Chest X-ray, PA view. Patient: 66 years old, sex M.
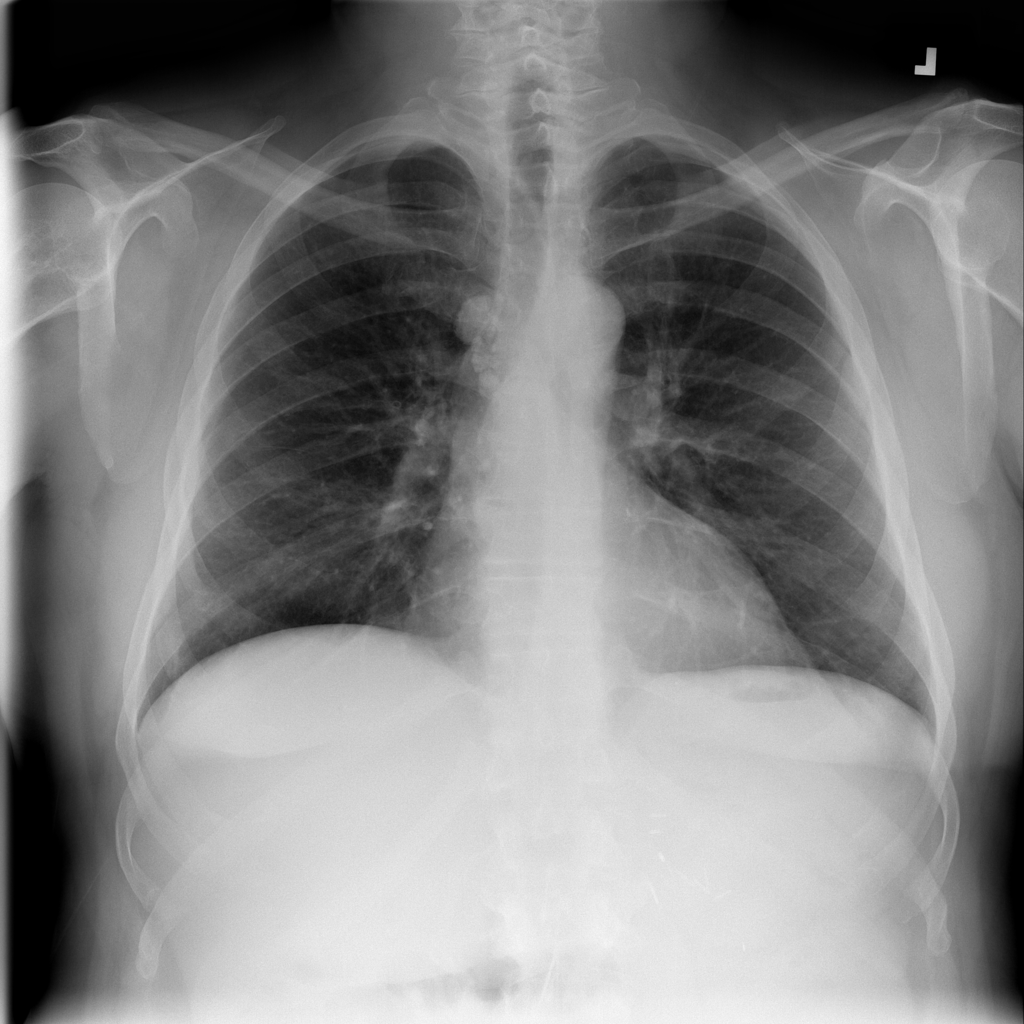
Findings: No Finding